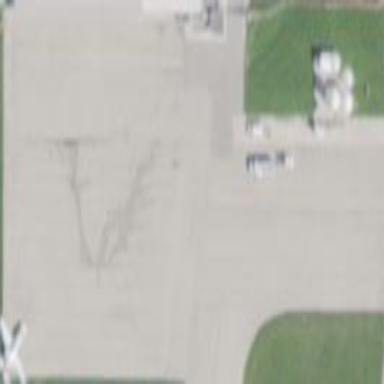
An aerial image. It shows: Apron at the airport.